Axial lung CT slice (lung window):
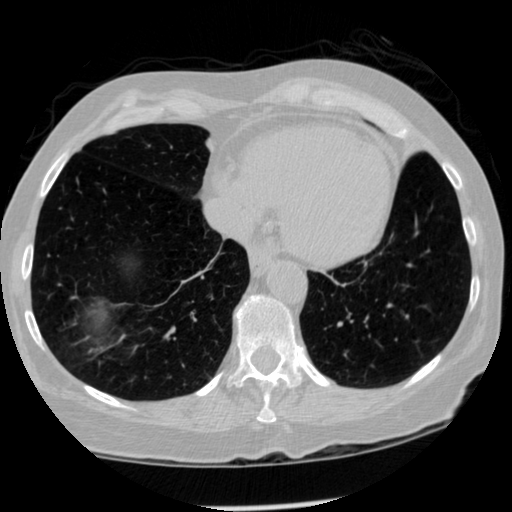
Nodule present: no